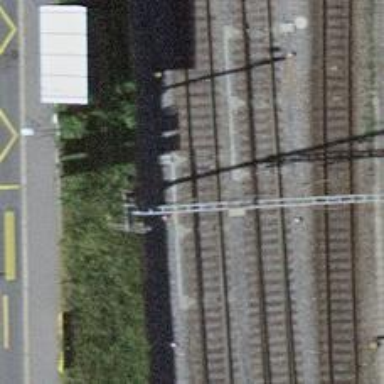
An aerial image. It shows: Railway switch.